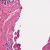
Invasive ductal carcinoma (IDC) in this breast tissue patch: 0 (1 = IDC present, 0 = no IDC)